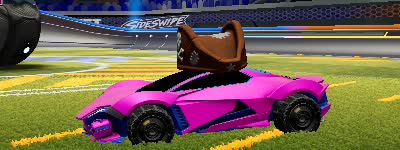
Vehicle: werewolf